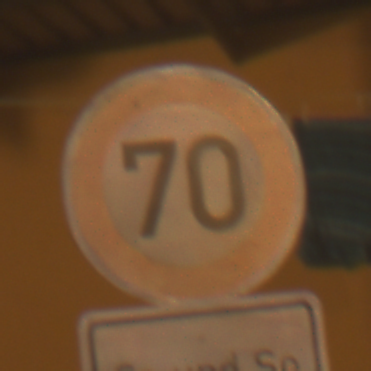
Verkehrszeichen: Geschwindigkeit70
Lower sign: ZeitangabenMitBeschraenkungAufWochentage8
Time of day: Night
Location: Outdoor (Urban)
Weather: Clear
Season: NotSpecified
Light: Artificial